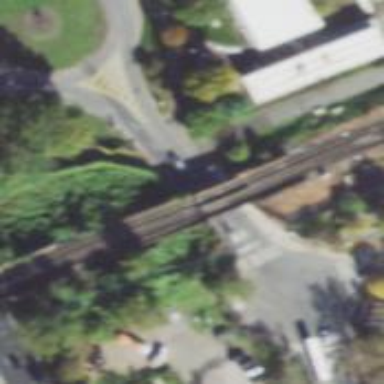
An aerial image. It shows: Bridge with electrified railway tracks.